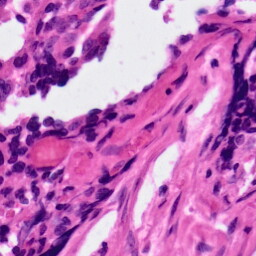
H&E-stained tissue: Ovarian